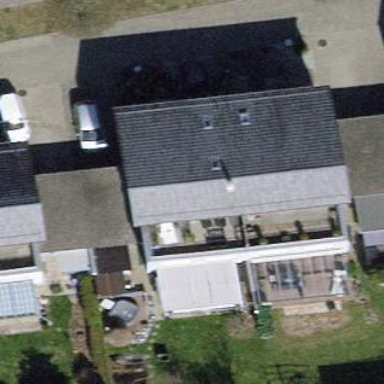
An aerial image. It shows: Building with tile roof.